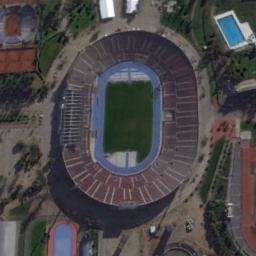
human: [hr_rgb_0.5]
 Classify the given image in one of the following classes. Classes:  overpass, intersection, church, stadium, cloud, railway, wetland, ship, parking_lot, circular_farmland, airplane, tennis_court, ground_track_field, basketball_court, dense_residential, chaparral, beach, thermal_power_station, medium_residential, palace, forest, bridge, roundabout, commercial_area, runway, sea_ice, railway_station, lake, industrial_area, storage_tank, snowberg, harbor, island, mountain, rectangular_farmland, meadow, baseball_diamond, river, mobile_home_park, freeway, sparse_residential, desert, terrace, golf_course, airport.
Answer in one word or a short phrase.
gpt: stadium